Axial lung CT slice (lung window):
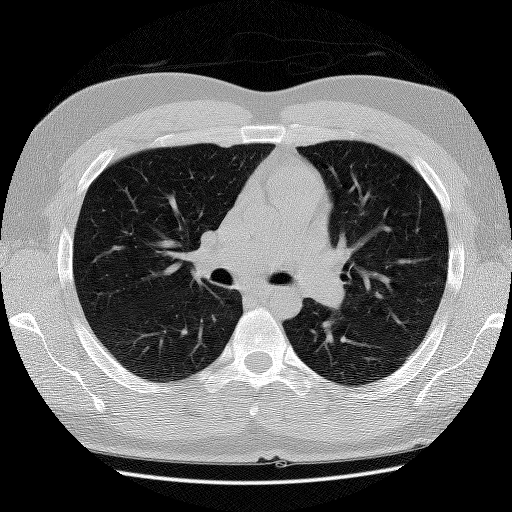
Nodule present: no